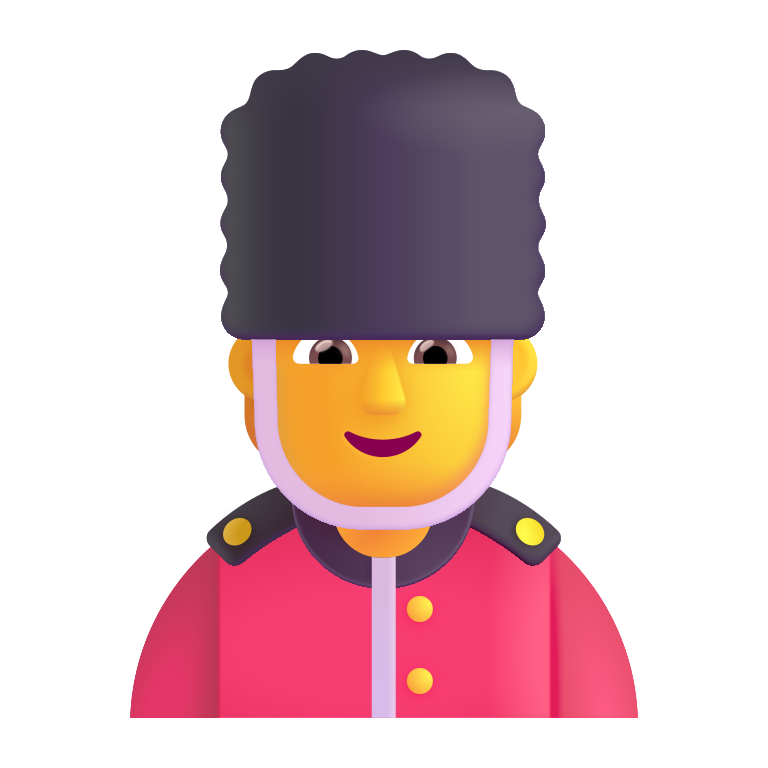
guard color default